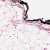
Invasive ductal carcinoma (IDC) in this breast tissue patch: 0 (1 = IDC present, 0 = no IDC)